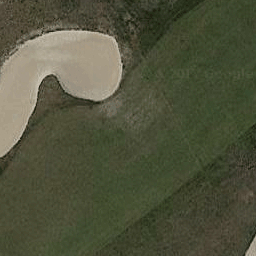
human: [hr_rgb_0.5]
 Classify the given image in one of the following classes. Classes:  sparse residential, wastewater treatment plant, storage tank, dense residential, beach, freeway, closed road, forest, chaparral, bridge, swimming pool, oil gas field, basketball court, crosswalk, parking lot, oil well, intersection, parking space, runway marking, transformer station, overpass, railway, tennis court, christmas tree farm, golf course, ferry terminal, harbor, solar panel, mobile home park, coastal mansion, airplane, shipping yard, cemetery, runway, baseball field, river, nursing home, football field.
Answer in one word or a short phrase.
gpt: golf course